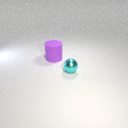
large purple rubber cylinder to the left of small cyan metal sphere